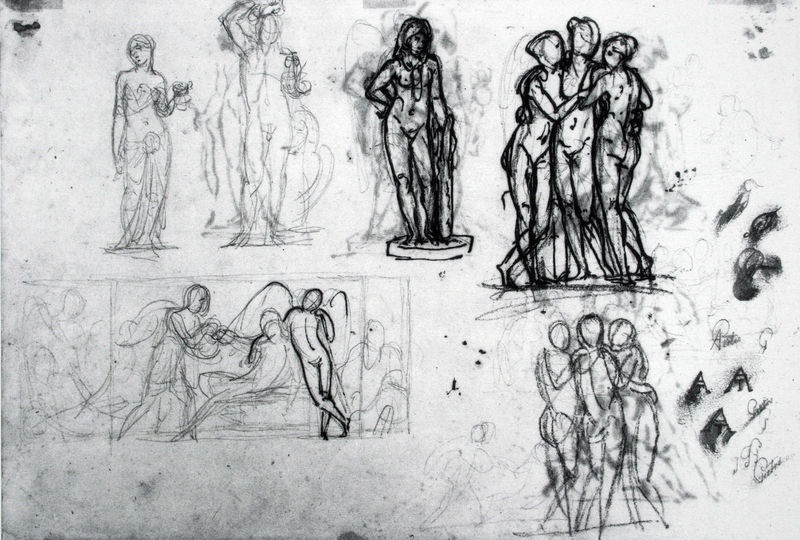
Titel: Diverse Studien
Künstler: Bertel Thorvaldsen
Standort: Kopenhagen
Institution: Thorvaldsen Museum
Schlagwörter: akt, feder, flügel, gruppe, körper, mann, nackt, weiß, akte, frauen, menschen, mädchen, sitzen, bewegung, busen, frau, grau, köpfe, männer, rücken, schwarz, skizze, zeichnung, anatomie, arme, rahmen, sockel, stehen, figur, sitzend, stehend, drei, personen, renaissance, kinder, engel, skulptur, statue, beine, gesäß, hinter, bilder, umarmung, liegen, umrisse, ansicht, studie, figuren, grazien, muskeln, bauch, kontrapost, nackte, plastik, plinthe, podest, bauchnabel, liegend, scham, gruppen, penis, tusche, kohle, radierung, schwarzweiß, buchstabe, bleistift, entwurf, modelle, tinte, studien, initialien, umrißlinien, skulpturen, plastiken, vorderansicht, venus, dürer, statuetten, skizzenbuch, entwürfe, skizzen, david, akademie, drei frauen, standbild, proportionen, zeichnungen, bleistif, flecke, flüchtig, figurengruppe, abmalen, sozial, aktstudien, drei grazien, grazie, umschlingen, übermalungen, die drei grazien, aktzeichnung, figuren gruppe skizzen, frauen$, rpckansicht, skizzens, statuengruppe, statuet, trytichon, liegnd, 3 frauen, korrekturen